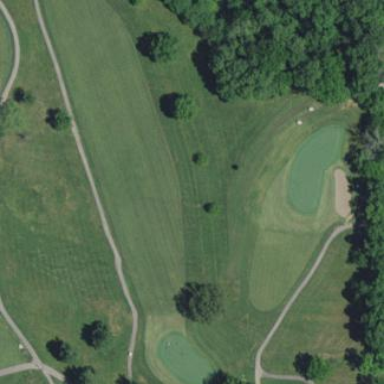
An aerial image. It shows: Grassy area designated as golf fairway.